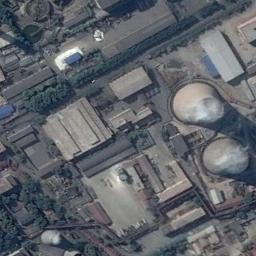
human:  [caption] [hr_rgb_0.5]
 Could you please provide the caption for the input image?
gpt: Here are two thermal power stations that are emitting smoke .

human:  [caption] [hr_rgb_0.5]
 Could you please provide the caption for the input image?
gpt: Many buildings of different shapes are next to the thermal power station .

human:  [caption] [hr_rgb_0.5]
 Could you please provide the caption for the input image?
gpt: In the thermal power station, there are neatly planned factories and good greening  There are three cooling towers that emit steam .

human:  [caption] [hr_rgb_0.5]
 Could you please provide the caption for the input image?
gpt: The thermal power station is next to some buildings and trees with white mist above .

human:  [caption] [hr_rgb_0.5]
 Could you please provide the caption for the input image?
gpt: There are many buildings and two chimneys on the thermal power station .